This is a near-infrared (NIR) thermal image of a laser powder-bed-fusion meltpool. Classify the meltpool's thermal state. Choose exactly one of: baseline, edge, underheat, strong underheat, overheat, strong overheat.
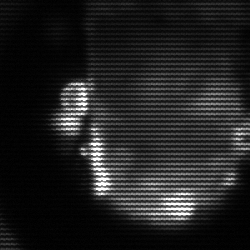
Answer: baseline